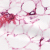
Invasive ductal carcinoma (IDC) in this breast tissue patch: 0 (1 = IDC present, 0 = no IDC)